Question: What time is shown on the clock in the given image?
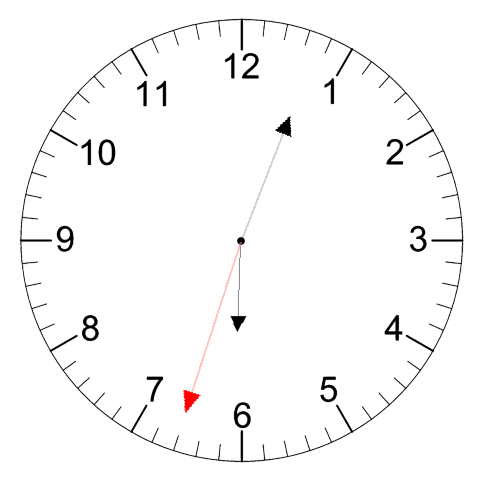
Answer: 06:03:33